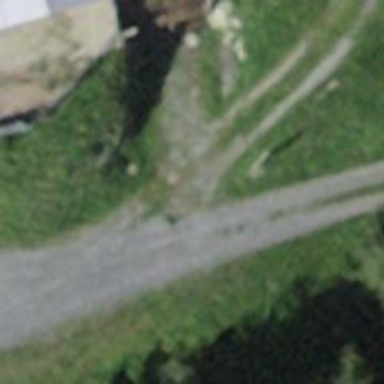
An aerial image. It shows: Gravel track with grade2 tracktype. It is used for hiking and classic piste grooming.